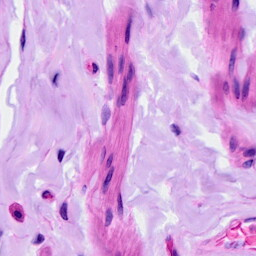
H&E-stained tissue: Ovarian